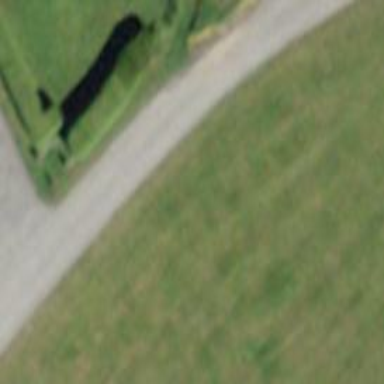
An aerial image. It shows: Path.